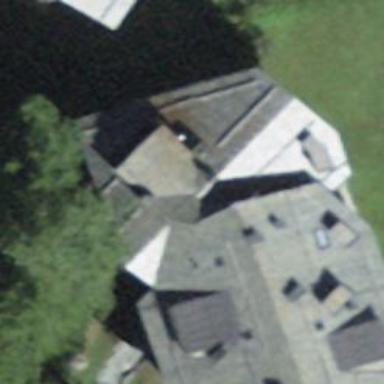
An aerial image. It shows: Part of building.